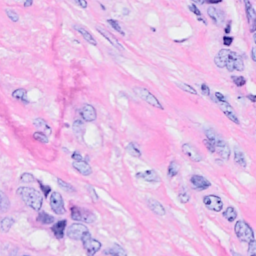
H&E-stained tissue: Breast